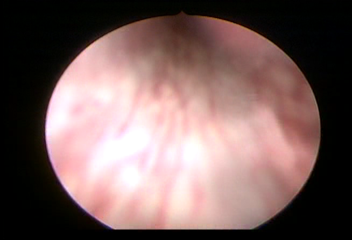
Modality: WLC
Class: Normal mucosa
Bladder cancer association: No